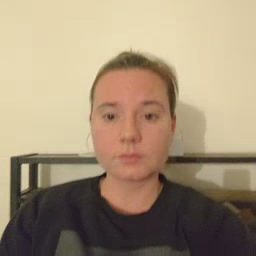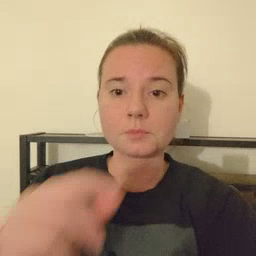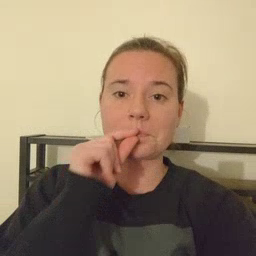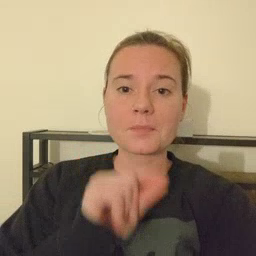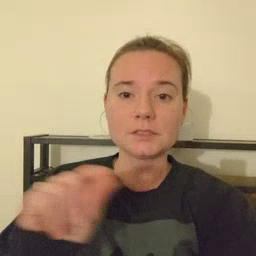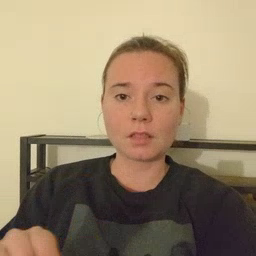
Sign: pencil